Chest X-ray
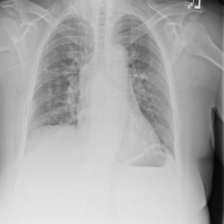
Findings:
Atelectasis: positive
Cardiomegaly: negative
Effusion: negative
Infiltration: negative
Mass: negative
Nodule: negative
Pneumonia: negative
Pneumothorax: negative
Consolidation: negative
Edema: negative
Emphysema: negative
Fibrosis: negative
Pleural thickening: negative
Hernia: negative